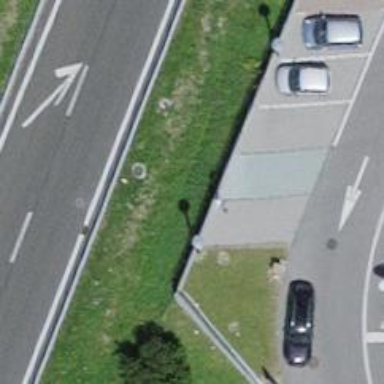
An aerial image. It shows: Charging station.